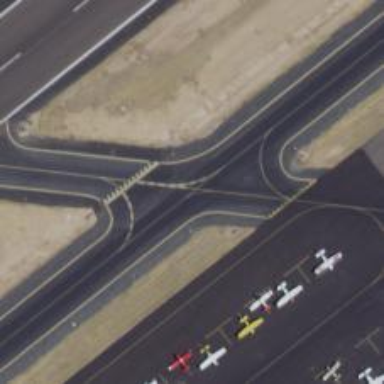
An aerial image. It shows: View of taxiway at the airport.